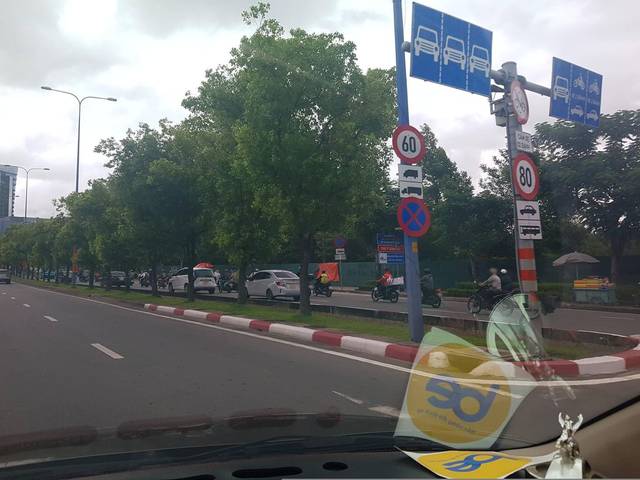
Region: Vietnam
Coordinates: 10.771, 106.717